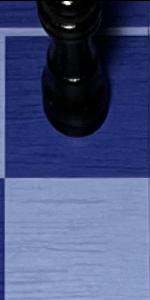
Label: Empty